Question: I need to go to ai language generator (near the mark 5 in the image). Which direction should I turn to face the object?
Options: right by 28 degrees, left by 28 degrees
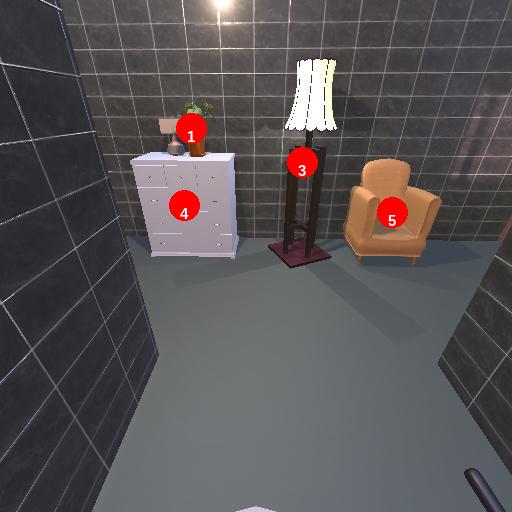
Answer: right by 28 degrees